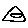
Label: triangle